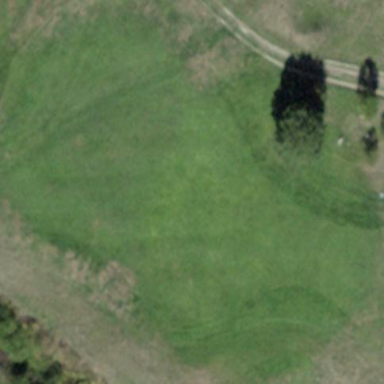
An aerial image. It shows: Grassy area designated as golf fairway.